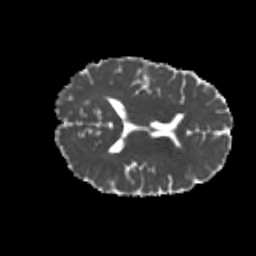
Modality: MD
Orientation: axial
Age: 20
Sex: female
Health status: healthy
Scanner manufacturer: philips
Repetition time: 7.389 s
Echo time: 0.08599 s